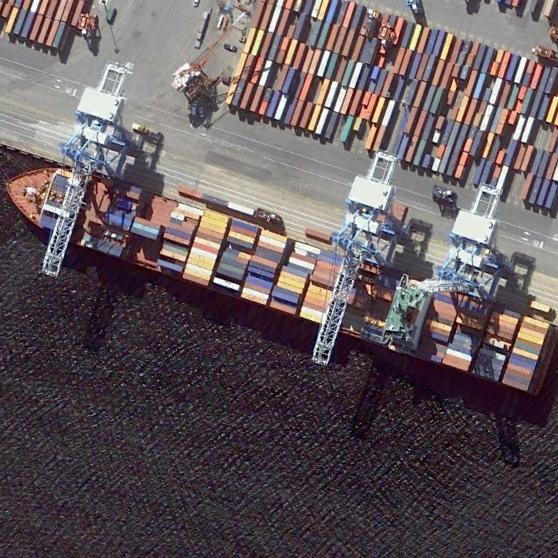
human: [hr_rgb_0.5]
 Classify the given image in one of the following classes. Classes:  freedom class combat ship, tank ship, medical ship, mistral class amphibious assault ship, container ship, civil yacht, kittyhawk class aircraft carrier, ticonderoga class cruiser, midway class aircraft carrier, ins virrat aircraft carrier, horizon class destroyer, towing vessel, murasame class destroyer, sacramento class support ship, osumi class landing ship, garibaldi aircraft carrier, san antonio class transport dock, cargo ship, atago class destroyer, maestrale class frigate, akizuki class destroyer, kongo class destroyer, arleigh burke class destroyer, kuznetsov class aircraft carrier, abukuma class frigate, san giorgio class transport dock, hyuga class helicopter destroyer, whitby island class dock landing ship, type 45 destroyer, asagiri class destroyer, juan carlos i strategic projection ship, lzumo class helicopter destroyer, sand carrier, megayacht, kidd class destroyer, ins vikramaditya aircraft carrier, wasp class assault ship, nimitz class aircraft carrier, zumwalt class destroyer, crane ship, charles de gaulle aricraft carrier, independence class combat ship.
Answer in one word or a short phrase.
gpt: Container ship